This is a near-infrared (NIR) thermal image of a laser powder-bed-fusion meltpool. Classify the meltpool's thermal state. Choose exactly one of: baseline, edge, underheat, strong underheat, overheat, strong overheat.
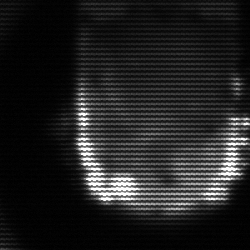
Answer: baseline